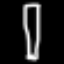
Label: pencil